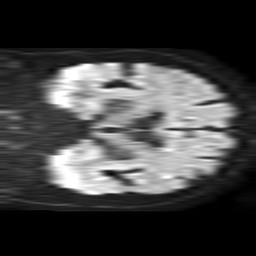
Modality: TRACE
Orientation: coronal
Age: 79
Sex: male
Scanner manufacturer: philips
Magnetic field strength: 1.5 T
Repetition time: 4.6 s
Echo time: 0.08631 s